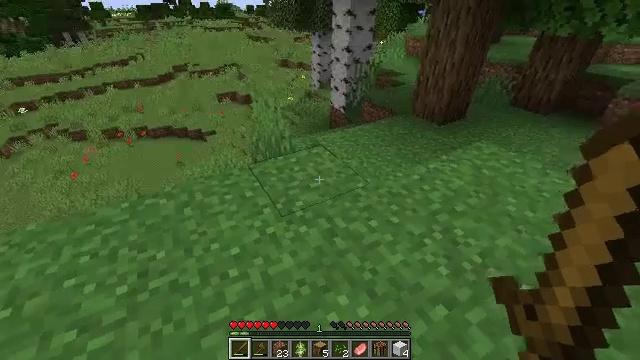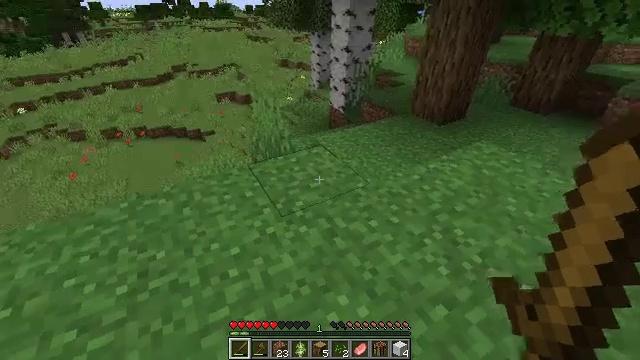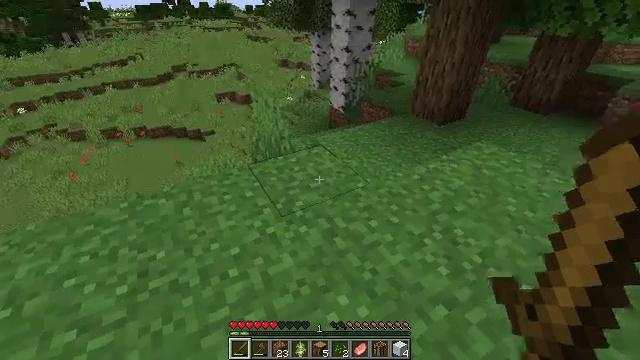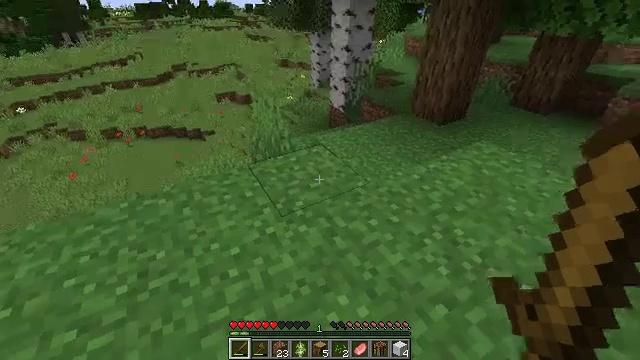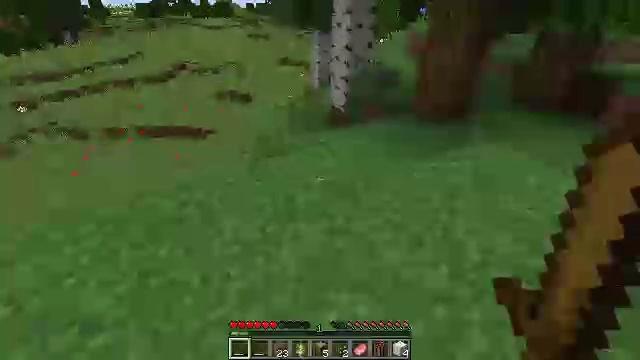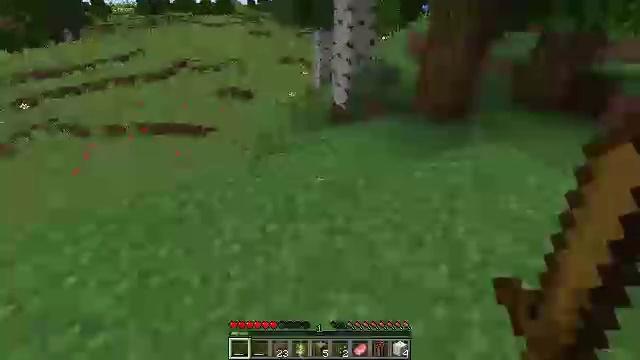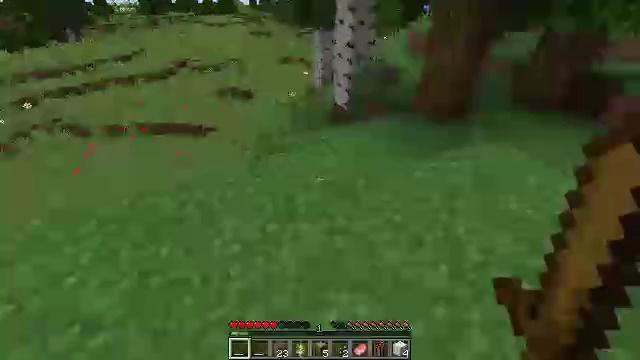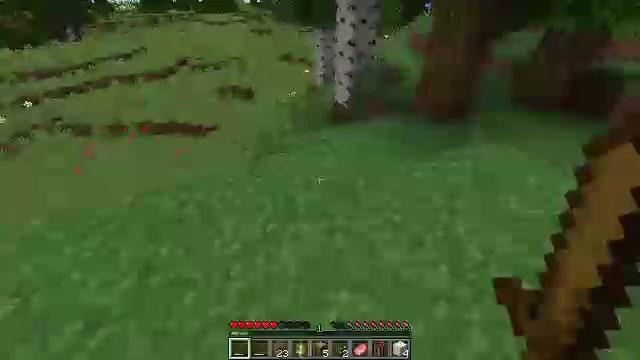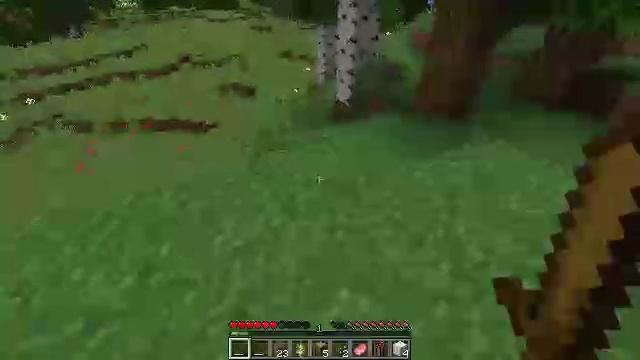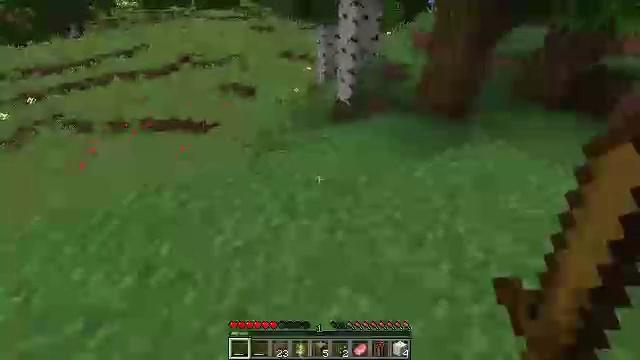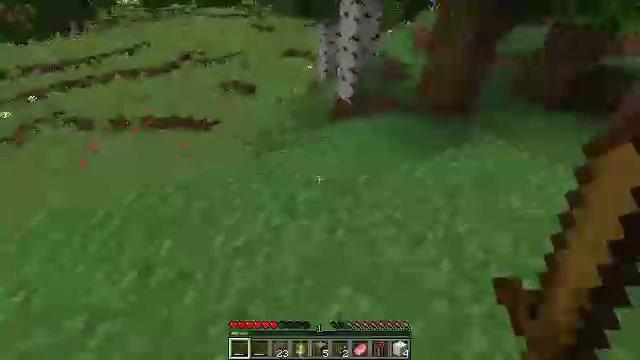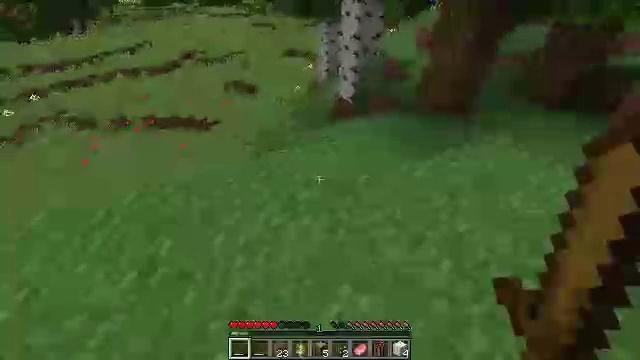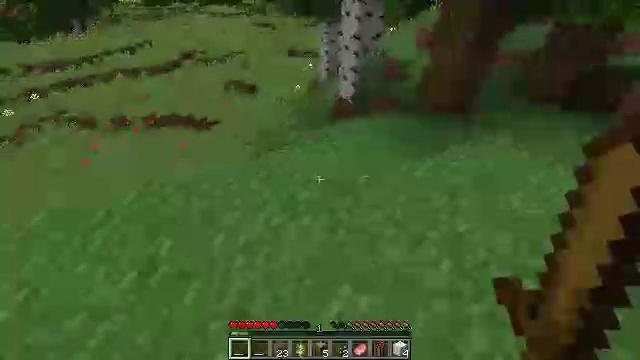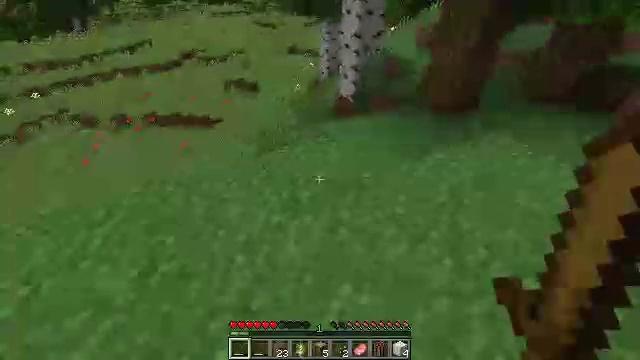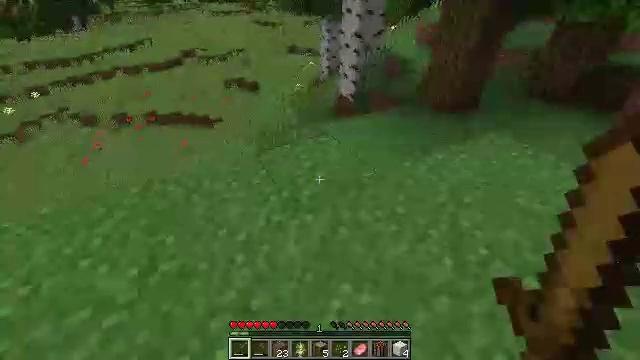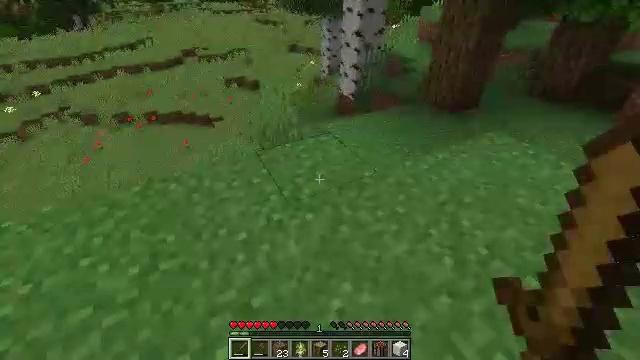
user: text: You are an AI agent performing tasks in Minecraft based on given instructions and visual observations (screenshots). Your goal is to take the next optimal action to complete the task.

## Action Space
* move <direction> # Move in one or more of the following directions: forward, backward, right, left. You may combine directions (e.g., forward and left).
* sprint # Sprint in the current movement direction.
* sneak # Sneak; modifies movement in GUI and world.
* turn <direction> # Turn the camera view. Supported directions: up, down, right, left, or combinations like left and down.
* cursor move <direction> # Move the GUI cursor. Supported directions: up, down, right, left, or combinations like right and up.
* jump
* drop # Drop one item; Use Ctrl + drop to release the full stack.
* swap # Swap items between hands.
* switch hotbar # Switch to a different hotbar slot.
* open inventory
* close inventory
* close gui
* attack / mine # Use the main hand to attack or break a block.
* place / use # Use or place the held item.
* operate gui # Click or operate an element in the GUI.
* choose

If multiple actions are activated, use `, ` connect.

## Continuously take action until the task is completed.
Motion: motion action
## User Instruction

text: Harvest grass block to clear the area.
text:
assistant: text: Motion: no_op
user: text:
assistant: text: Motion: no_op
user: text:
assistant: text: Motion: no_op
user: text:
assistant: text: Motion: no_op
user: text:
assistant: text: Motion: no_op
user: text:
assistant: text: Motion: no_op
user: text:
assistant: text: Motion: no_op
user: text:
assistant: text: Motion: no_op
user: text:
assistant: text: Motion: no_op
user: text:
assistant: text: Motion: no_op
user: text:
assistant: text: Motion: no_op
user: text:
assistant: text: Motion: no_op
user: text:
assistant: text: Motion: no_op
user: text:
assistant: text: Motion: no_op
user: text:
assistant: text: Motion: no_op
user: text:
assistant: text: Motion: no_op
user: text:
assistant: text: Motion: no_op
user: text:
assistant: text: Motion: no_op
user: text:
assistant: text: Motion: turn left and down
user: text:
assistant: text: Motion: turn left and down
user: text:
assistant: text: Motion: turn left
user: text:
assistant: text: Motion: turn left and up
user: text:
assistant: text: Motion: turn left and up
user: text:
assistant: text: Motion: turn left and up
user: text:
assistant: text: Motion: no_op
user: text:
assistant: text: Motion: turn left
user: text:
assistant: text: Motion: no_op
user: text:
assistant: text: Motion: turn right and down
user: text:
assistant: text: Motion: turn down
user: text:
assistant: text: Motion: turn down